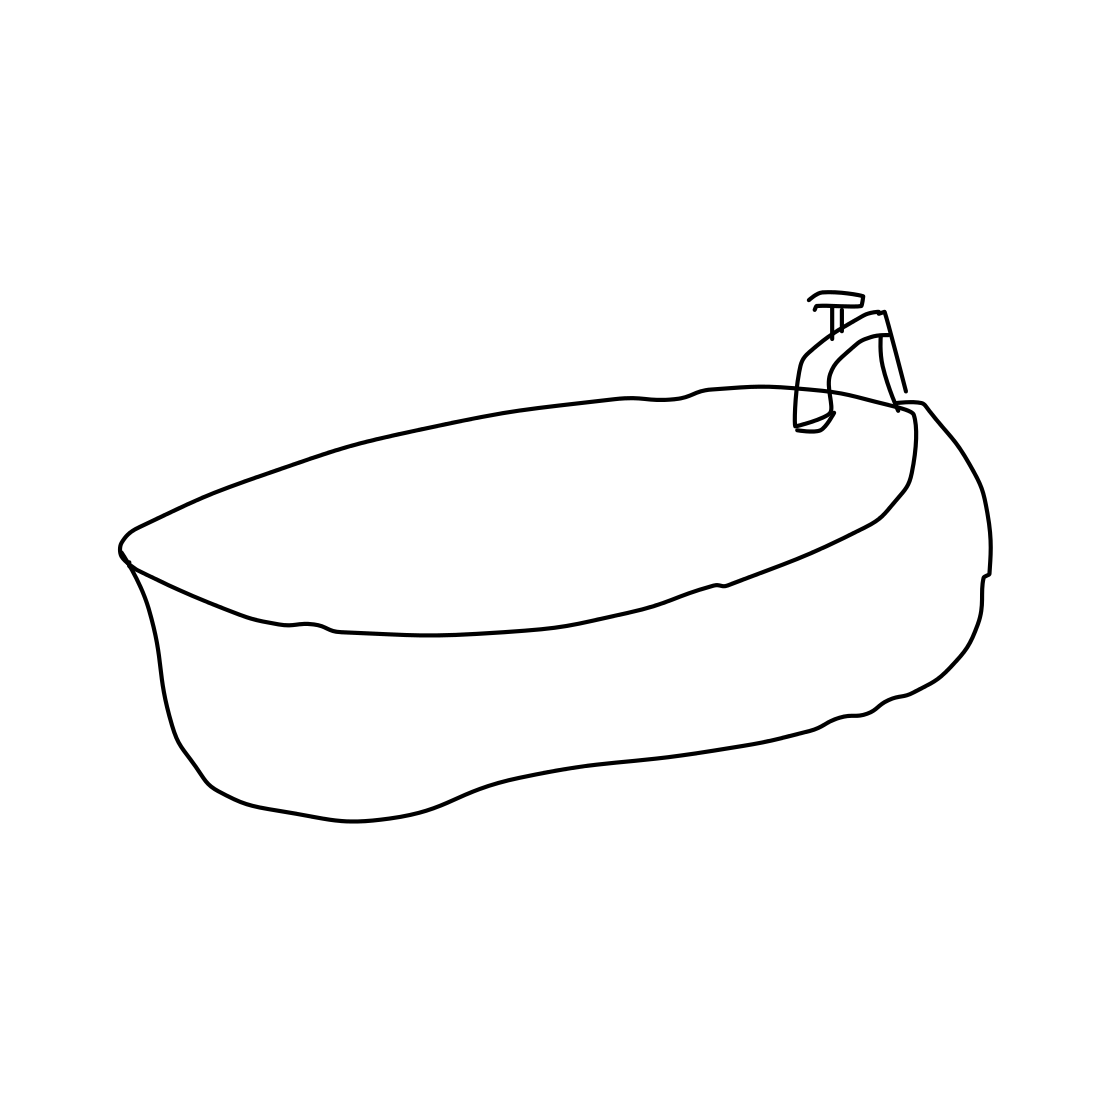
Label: bathtub